Question: I am using a query to fetch data in ms access. I'd like to print the data using a report, but with the constraint that it must be two column per page, how do i do this?
or if you could suggest how i executed a query in ms access and get the records returned by a query in code, so that i can make the report another way.
thanks

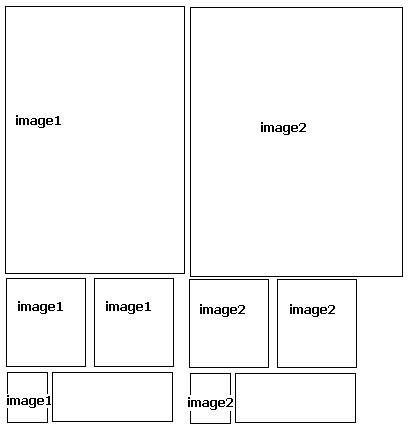
Answer: (Sorry, I'm too much of a n00b to use the comment function, so I'm sending this as an answer, even though it's not definitive)
The column trick could work: You should only have one column of controls actually in the Design View of your report. In design view, make sure you only have the Image1 controls (get rid of the Image2 ones) and then resize the report so that the white space is half the size of the printable area or less. When you resize the report, you should grab the right edge of the white space and literally drag it towards the left margin. Finally, set the report for 2 columns in Page Setup.
Access should automatically make the second column from what you have in the first column, and should update the controls with the relevant field contents.
You can make sure that the images get assigned correctly by setting the "Control Source" property of the image control and not setting the "Picture" property. (Picture is just a direct link to a filename, but Control Source will read from a field and assign the different pictures to their appropriate places).
Good luck!